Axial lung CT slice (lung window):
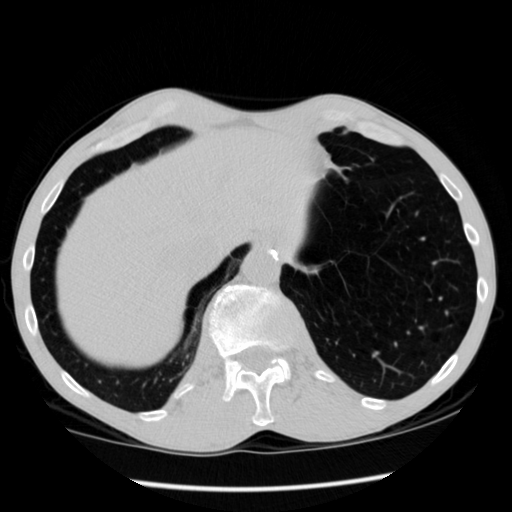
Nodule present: no